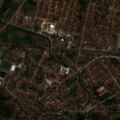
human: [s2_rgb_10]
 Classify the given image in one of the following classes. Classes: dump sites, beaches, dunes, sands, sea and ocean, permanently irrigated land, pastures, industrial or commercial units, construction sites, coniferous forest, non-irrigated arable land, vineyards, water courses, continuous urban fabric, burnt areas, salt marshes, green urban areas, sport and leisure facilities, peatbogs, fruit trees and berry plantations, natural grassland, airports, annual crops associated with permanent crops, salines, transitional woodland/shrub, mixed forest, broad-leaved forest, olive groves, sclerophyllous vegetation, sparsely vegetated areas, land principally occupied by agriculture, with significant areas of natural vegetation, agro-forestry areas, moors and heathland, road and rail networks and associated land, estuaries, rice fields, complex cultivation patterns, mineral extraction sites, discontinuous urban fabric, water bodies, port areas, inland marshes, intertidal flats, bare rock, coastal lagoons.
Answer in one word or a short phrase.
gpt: discontinuous urban fabric, complex cultivation patterns, land principally occupied by agriculture, with significant areas of natural vegetation, coniferous forest, natural grassland